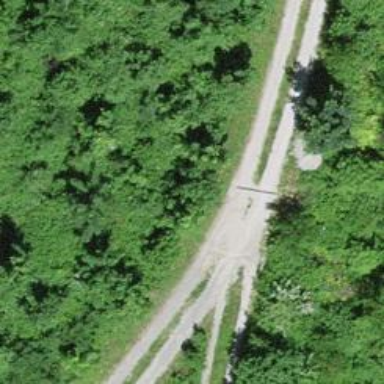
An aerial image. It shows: Gravel track with grade2 tracktype.